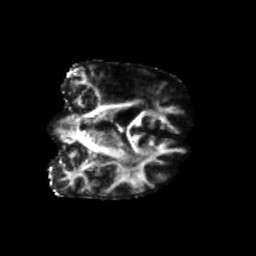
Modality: FA
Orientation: coronal
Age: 56
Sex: female
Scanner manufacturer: siemens
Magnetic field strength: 3 T
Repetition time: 5.25 s
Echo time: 0.08 s